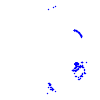
Particle: proton